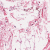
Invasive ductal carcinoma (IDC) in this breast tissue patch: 0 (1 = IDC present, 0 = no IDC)